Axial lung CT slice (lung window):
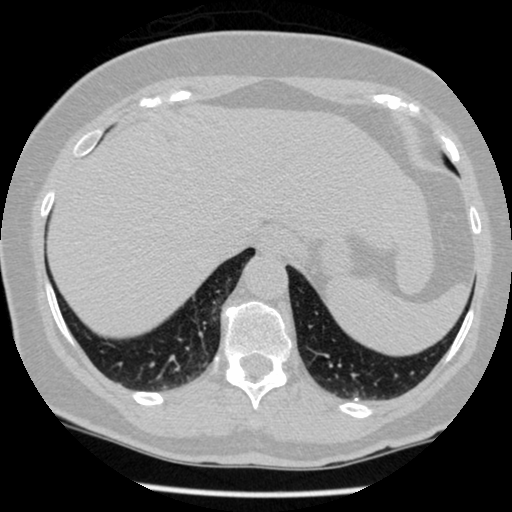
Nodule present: no